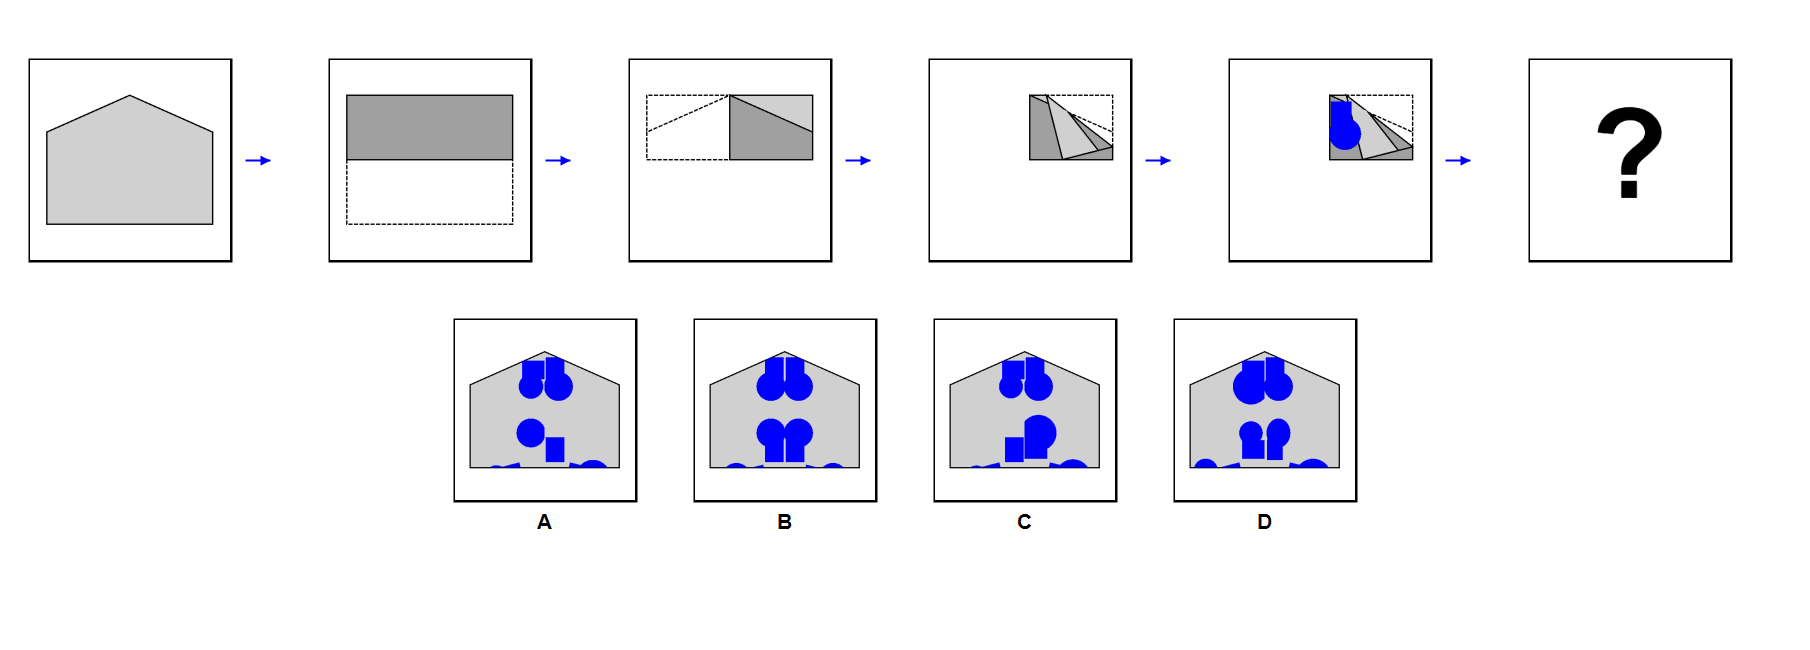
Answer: B